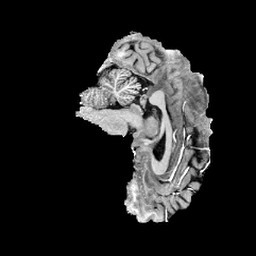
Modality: T1w
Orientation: sagittal
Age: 18
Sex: male
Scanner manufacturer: siemens
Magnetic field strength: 6.98 T
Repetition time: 6 s
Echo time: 0.00302 s